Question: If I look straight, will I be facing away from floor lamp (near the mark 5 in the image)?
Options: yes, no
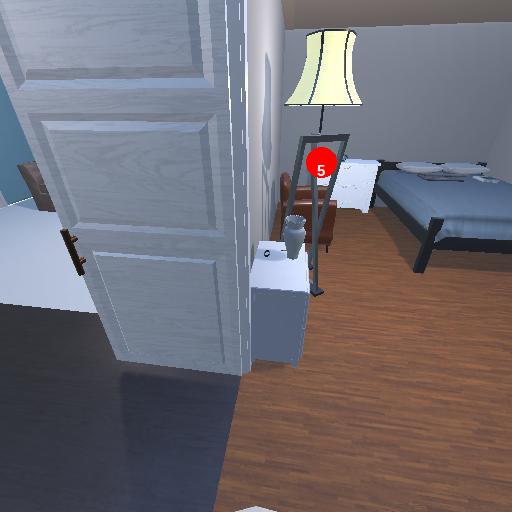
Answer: yes